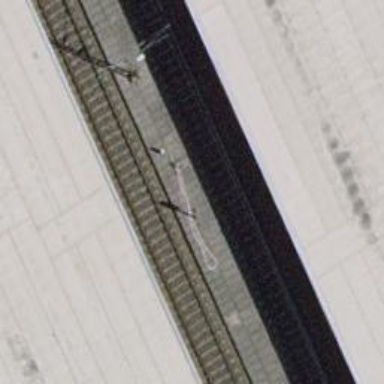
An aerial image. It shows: Stop position for public transport on the railway.